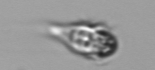
Label: Mesodinium